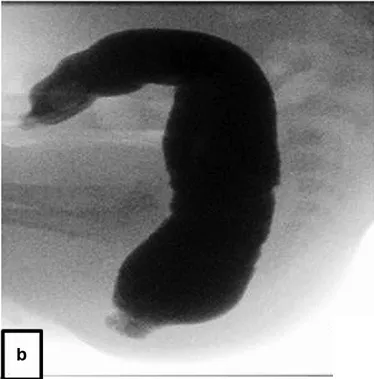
High-pressure distal colostogram (case 2). (
b
) Rectal pouch perforation with contrast extravasation into the perineum.
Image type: radiology (x_ray)